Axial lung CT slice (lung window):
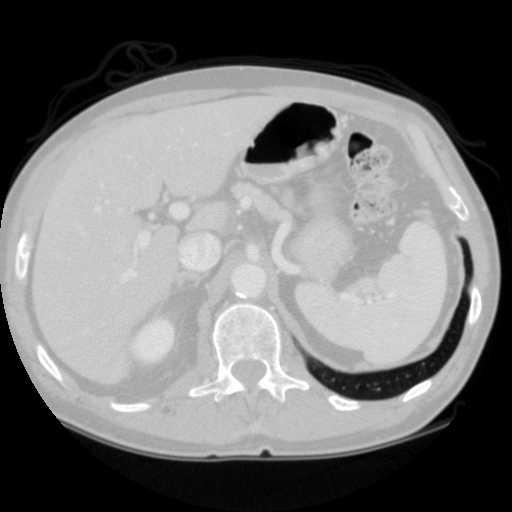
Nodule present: no